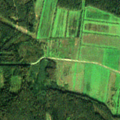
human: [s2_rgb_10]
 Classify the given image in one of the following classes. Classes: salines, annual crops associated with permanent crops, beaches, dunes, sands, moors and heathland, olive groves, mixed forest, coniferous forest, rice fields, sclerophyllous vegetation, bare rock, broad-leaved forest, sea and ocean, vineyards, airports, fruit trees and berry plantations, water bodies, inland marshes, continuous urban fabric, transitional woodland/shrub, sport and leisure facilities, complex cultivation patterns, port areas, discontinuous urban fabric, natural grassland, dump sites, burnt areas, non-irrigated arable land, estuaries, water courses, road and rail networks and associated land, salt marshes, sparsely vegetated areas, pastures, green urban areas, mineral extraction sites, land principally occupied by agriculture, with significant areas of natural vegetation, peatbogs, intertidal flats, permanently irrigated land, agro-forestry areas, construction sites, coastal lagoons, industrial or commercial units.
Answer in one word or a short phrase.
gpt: pastures, coniferous forest, mixed forest, transitional woodland/shrub